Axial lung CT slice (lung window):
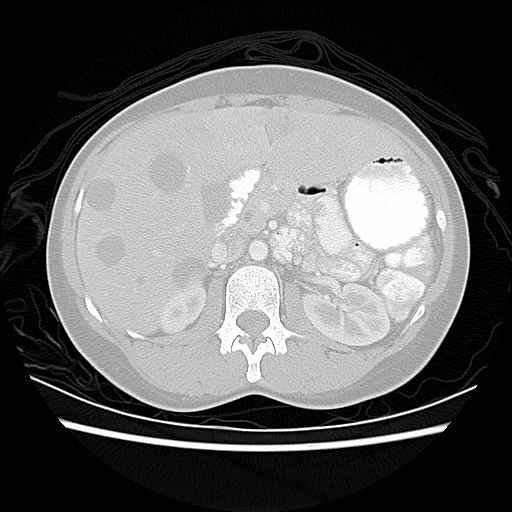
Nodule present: no